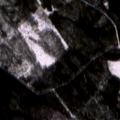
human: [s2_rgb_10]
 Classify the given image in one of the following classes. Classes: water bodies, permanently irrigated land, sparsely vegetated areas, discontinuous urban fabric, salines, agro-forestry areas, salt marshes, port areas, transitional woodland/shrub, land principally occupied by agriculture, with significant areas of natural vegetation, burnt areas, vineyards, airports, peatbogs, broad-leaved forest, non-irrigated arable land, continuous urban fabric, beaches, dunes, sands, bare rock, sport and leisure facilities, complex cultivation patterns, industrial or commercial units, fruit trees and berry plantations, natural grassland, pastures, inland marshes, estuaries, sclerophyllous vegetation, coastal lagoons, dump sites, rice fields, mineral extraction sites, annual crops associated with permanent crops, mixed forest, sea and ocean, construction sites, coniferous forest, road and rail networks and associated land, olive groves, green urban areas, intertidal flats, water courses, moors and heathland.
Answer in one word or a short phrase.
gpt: coniferous forest, mixed forest